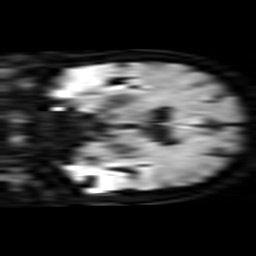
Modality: TRACE
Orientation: coronal
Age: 73
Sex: male
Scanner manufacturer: philips
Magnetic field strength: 3 T
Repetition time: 3.078 s
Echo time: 0.076 s